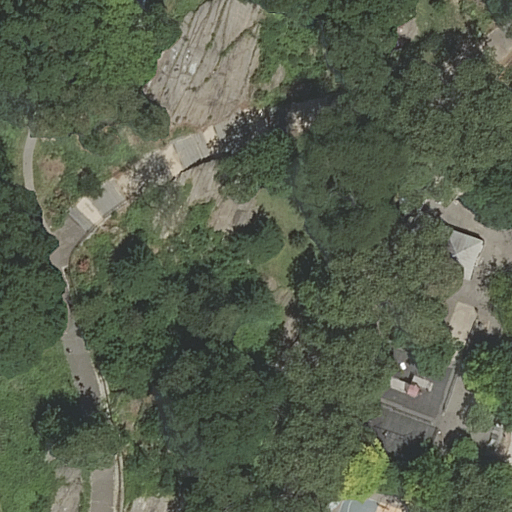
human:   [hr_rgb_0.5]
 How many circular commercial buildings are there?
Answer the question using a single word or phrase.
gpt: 0

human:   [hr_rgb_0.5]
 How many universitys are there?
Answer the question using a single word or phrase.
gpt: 1

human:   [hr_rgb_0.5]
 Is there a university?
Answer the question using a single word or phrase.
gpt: yes

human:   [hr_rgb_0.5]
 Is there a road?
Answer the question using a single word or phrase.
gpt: yes

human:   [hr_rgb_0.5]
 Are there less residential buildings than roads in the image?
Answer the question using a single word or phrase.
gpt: yes

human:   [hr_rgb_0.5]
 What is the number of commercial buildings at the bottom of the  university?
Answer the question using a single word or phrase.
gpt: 0

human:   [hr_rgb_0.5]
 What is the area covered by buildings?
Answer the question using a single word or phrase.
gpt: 66m2

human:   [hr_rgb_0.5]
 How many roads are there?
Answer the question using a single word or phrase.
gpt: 4

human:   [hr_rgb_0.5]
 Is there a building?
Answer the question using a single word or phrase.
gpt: yes

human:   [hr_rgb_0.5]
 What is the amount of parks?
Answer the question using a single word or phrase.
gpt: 1

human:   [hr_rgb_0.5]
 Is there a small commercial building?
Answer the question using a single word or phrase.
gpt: no

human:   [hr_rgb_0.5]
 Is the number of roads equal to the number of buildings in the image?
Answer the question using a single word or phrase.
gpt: no

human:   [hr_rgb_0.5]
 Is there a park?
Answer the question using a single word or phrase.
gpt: yes

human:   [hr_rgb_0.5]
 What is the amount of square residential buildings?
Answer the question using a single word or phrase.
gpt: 0

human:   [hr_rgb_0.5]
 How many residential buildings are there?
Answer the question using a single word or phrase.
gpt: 1

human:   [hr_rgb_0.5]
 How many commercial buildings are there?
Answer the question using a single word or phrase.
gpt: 0

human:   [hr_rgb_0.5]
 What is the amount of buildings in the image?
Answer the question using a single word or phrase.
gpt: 1

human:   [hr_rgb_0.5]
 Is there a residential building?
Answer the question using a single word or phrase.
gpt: yes

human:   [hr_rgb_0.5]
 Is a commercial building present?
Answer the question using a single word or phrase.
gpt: no

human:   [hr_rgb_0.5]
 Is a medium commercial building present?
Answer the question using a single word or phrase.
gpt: no

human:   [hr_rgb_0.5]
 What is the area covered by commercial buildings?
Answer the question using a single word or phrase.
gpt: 0m2

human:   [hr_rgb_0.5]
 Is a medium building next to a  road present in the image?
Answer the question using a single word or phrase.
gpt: no

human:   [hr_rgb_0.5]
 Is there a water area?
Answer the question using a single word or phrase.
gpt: no

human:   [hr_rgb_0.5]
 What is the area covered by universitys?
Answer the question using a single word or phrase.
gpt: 29m2

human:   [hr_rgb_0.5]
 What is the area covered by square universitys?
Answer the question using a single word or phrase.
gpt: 0m2

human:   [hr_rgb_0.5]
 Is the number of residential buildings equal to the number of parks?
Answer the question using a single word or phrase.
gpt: yes

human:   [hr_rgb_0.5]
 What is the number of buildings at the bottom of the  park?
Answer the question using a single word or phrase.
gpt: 0

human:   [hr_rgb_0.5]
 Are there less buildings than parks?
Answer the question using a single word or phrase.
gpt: no

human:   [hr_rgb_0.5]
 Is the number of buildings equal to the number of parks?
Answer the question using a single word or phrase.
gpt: yes

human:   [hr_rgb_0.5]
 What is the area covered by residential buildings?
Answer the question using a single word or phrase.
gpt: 66m2

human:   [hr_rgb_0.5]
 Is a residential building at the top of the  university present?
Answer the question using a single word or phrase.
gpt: no

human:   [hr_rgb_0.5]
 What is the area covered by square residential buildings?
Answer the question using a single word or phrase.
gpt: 0m2

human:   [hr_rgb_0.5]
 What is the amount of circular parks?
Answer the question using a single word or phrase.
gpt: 0

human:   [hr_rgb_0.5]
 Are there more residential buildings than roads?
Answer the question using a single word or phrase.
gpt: no

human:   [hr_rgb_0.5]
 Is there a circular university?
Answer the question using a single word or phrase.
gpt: no

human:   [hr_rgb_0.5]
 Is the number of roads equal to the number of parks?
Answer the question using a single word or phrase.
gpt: no

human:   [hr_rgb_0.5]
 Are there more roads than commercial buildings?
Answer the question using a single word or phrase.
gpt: yes

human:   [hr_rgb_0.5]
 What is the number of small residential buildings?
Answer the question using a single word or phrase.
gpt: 1

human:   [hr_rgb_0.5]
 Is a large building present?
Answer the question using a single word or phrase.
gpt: no

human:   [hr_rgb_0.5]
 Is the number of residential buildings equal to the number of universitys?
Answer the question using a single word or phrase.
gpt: yes

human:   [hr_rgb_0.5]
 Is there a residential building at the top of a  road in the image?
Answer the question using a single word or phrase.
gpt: yes

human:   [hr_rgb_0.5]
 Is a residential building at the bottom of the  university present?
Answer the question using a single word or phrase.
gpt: yes

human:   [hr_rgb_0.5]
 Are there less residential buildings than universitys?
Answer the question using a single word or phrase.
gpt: no

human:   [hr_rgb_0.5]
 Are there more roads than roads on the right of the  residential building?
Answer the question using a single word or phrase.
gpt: yes

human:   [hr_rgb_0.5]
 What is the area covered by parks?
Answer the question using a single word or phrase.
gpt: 4557m2

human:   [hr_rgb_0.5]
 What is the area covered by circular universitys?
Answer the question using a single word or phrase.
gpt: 0m2

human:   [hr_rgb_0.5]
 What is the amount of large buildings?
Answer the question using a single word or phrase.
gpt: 0

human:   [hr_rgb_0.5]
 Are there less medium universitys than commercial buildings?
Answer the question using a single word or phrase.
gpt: no

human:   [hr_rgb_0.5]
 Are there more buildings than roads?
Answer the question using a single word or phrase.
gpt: no

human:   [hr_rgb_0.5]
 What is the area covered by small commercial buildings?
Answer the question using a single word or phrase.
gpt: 0m2

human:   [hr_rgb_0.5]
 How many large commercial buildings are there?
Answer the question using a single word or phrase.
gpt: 0

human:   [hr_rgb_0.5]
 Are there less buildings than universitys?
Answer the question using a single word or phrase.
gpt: no

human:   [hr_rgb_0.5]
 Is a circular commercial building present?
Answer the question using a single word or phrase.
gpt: no

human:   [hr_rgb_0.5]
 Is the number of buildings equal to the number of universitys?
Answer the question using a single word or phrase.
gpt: yes

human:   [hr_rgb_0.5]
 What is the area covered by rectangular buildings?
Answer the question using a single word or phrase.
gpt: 66m2

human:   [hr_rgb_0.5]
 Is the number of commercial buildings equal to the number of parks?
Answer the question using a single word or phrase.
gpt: no

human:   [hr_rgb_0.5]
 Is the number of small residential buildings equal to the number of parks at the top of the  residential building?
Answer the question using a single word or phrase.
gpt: no

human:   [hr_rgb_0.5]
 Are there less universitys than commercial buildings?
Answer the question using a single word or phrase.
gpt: no

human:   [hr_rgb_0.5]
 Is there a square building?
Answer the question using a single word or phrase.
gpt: no

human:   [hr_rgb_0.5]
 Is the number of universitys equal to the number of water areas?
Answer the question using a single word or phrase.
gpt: no

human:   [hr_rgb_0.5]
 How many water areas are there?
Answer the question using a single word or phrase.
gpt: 0

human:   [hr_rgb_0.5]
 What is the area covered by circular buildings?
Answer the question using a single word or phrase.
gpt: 0m2

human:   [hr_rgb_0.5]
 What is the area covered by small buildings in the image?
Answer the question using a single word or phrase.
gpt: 66m2

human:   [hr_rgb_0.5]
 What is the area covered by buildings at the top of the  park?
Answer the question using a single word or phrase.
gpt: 66m2